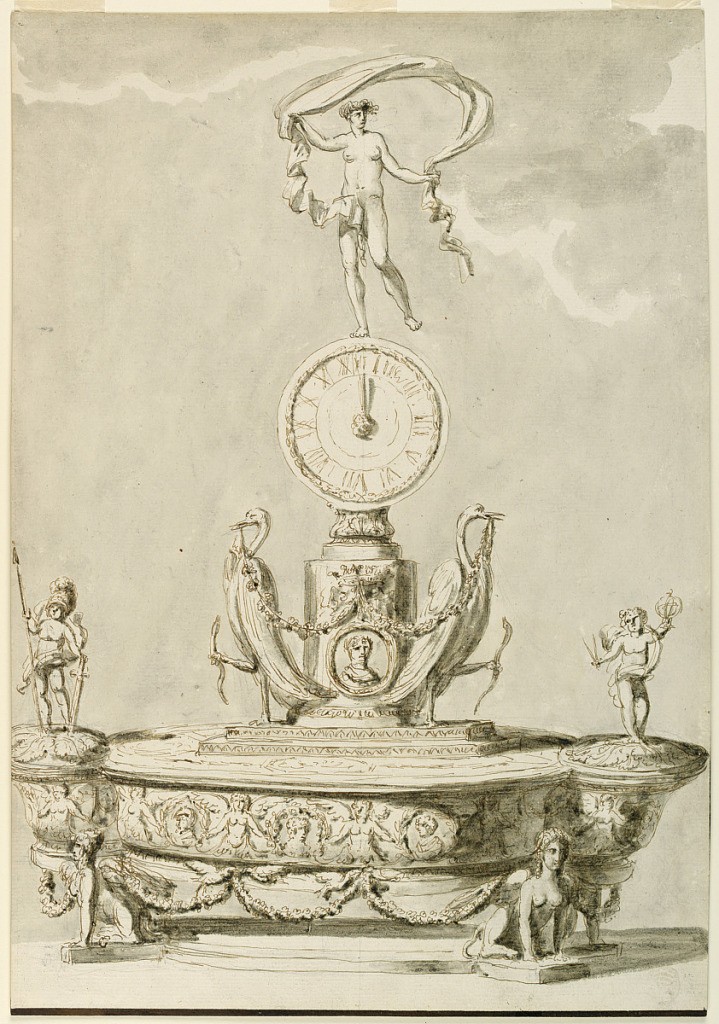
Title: Inkstand
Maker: Giuseppe Barberi, Italian, 1746–1809
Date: ca. 1800
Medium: Pen and brown ink, brush and gray wash, graphite on off-white laid paper
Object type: Drawing
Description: Vertical rectangle. Shown slightly from above. Below is a broad ovoidal base with four protruding angular parts laterally. Upon these sit sphixes who support an ovoidal pedestal having two protruding basins at left and at right. The sphinxes are connected by festoons which hang upon them and which are fastened to a lower moulding of the pedestal. Pairs of doves are shown beside the placs of suspension. The frieze of the front face of the pedestal is decorated with half figures of putti who support wreaths with bust portraits. Upon the covers of teh bowl stand putti; the left one wears a helmet and holds a lance and a sword; the right one holds a compass and a sphere. In teh center stands a round pedetal upon a base of two oblong steps. Upon its face it shows a medallion with the portrait of a Royal person, possibly intended as Eugene de Beauharnais. Festoons hang from teh crown and are carried by storks, which hold snakes with their outside feet. Upon the pedestal is a base with the standing dial. Fortuna is shown on top, running. Framing stripes below and partially at right.